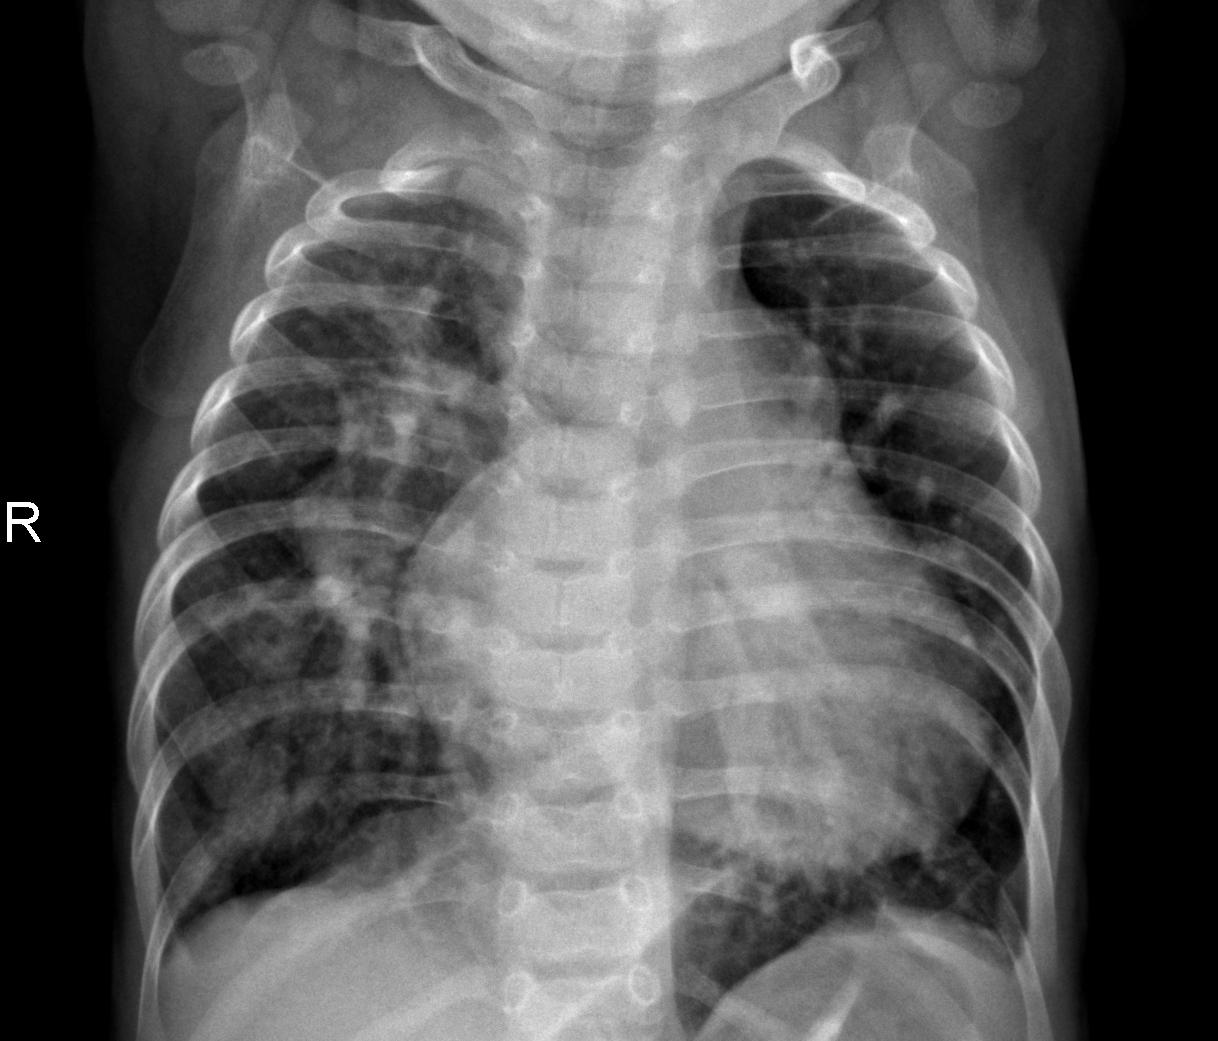
Diagnosis: PNEUMONIA